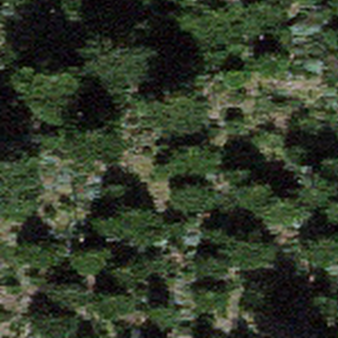
Label: other